Field crop: maize
Growth stage: 2
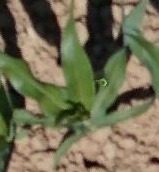
Species: maize